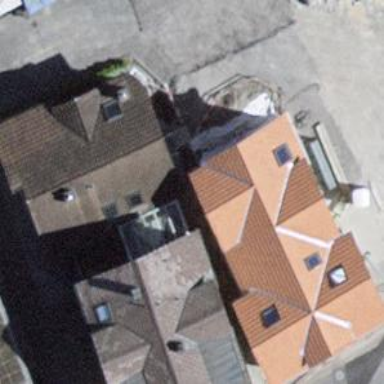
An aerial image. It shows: Detached building.